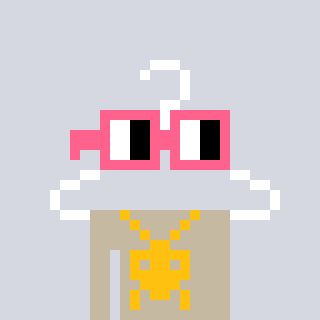
a pixel art character with square pink glasses, a hanger-shaped head and a bege-colored body on a cool background